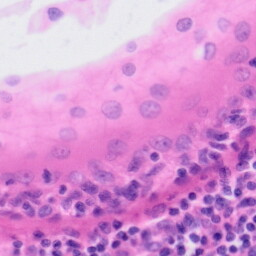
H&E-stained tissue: Tonsil